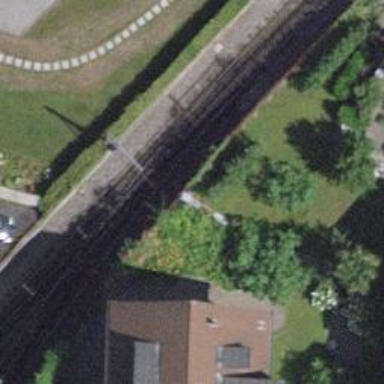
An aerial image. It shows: Single-track electrified railway with contact line.